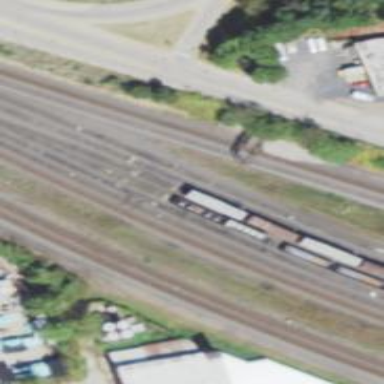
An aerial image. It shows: Railway signal.